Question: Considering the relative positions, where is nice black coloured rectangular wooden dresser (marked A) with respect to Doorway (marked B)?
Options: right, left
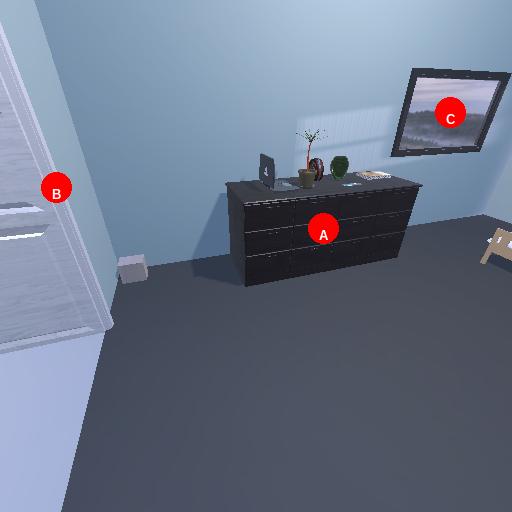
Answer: right